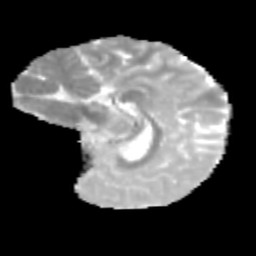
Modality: MD
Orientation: sagittal
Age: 12
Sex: female
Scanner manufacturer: siemens
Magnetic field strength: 3 T
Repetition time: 3.8 s
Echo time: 0.07 s